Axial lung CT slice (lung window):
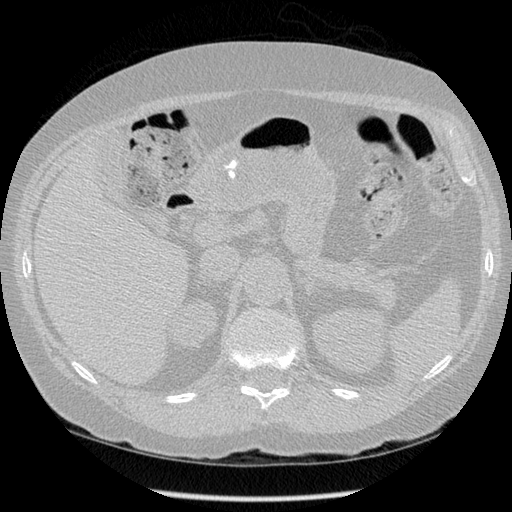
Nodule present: no